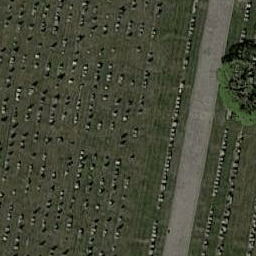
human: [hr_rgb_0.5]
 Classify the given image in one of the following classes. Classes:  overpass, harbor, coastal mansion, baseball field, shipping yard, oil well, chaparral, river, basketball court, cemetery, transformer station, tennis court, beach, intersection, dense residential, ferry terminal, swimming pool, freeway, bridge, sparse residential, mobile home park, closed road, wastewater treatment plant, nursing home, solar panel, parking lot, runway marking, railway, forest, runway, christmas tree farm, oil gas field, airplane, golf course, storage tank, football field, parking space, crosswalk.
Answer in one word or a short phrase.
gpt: cemetery